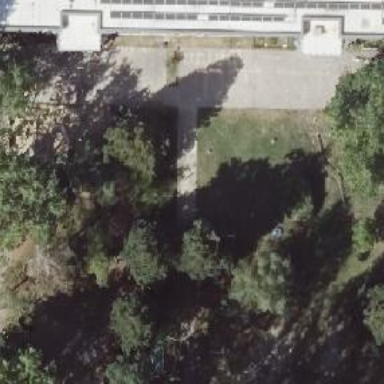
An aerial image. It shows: Kindergarten.